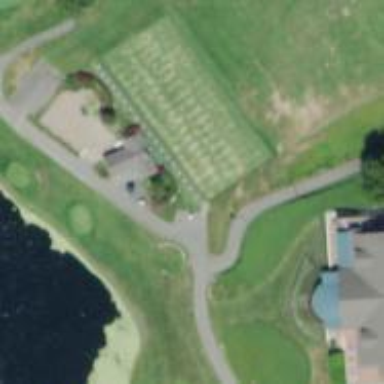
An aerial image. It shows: Golf tee on grassy land.